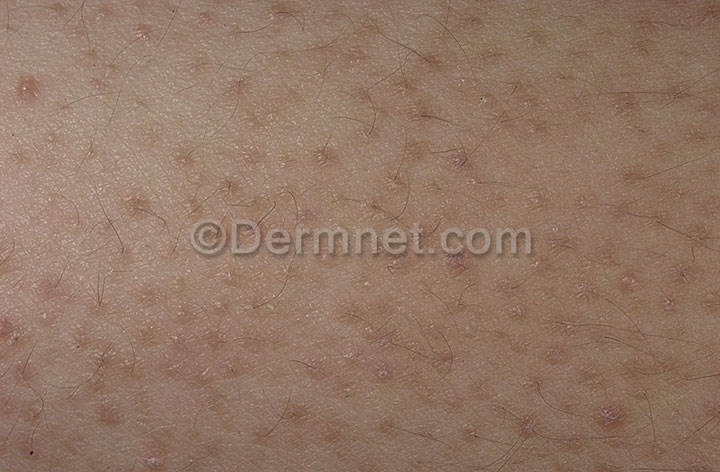
Disease: Atopic Dermatitis Photos